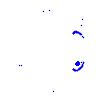
Particle: electron